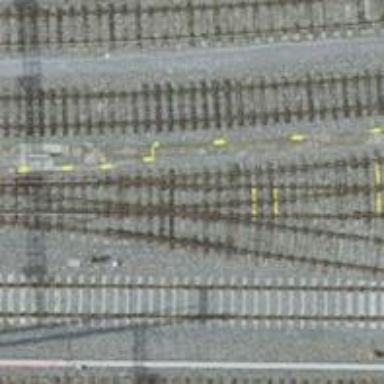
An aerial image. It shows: Yard with single rail track. The railway track is electrified with contact line for service purposes.